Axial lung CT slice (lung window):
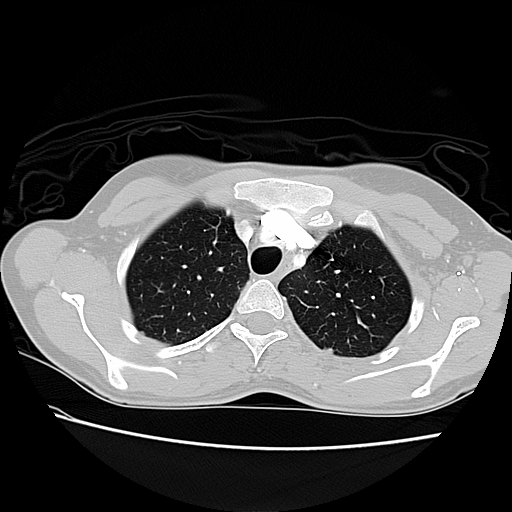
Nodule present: no